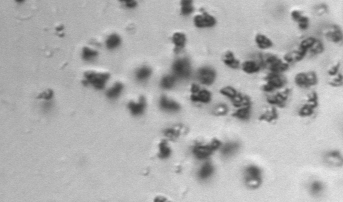
Label: Phaeocystis